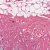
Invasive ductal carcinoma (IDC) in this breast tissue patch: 0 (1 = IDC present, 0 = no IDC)